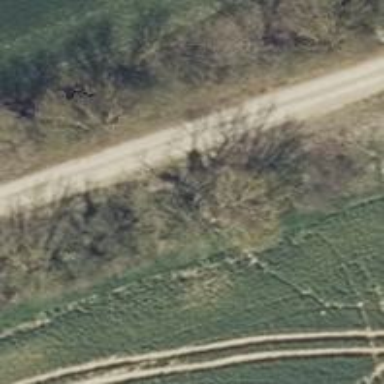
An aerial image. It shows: Row of deciduous broadleaved trees.